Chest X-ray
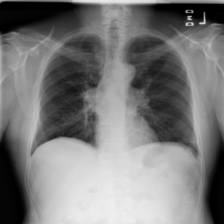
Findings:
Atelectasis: positive
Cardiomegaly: negative
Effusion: negative
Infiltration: negative
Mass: positive
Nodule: negative
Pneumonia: negative
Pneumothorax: negative
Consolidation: negative
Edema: negative
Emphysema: negative
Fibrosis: negative
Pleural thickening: negative
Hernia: negative